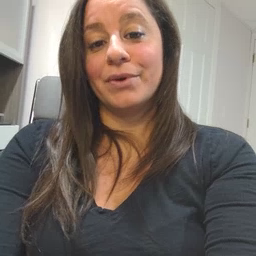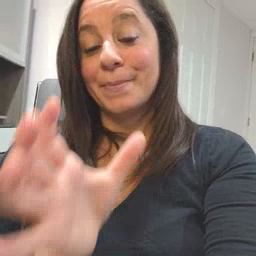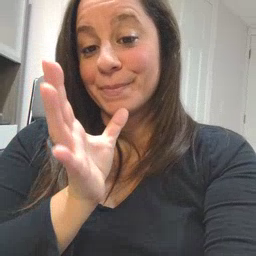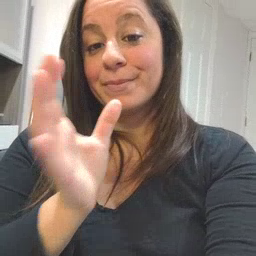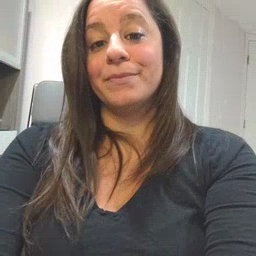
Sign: mom